Question: I am trying to use the ASP.NET ajax rating control on my ASP.NET website. I have followed the exact steps from the video tutorial to use this rating control.
Here's my HTML code.
'''
<div id="Rating" style="float:right; width:400px">
<div class="demoheading">Rating demonstration
<asp:UpdatePanel ID="UpdatePanel1" runat="server">
<ContentTemplate>
<div style="float:left;width:230px">
How much do you like this profile?
</div><br />
<asp:Rating ID="LikeRating" runat="server" CurrentRating="3" MaxRating="5"
StarCssClass="ratingStar" WaitingStarCssClass="savedRatingStar" FilledStarCssClass="filledRatingStar"
EmptyStarCssClass="emptyStarRating"
style="float:left" onchanged="LikeRating_Changed1" Height="40px"
Width="400px">
</asp:Rating><br />
<div style="clear:left;">
<asp:Button ID="ButtonSubmit" runat="server" Text="Submit" />
<asp:Label ID="LabelResponse" runat="server" Text="[No response provided yet]"></asp:Label>
</div>
</ContentTemplate>
</asp:UpdatePanel>
<br /><br />
</div>
</div>
'''
My rating control is not appearing in the designer. However, when I hover that blank space it should be, it shows me the rating number as in the figure below. I did check the path of the images and the css I used for the star rating. Is there still something I am missing?
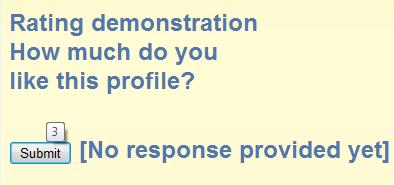
Answer: You do not have the proper path to your image or the images do not exist. The control is there, the styles that you declare for the different type of stars do not have the images.
Also, you are missing a semicolon here:
'''
emptyStarCssClass="emptyStarRating"
style="float:left"
'''
should be
'''
emptyStarCssClass="emptyStarRating"
style="float: left;"
'''
I would recommend inspecting the element to check what it shows the image path is.
I missed the in designer part. I have experienced some issues where designer does not quite understand the image paths and will flag the path as bad, but in actuality it is fine. Have you tested the page in debug mode?